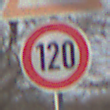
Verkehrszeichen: Geschwindigkeit120
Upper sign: UnebeneFahrbahn
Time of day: MorningAfternoon
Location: Outdoor (Nature)
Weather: PartlyCloudy
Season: NotSpecified
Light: Natural